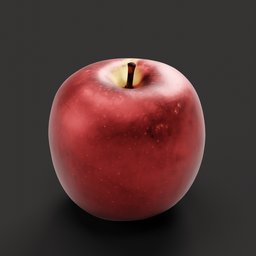
Label: nature